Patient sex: M
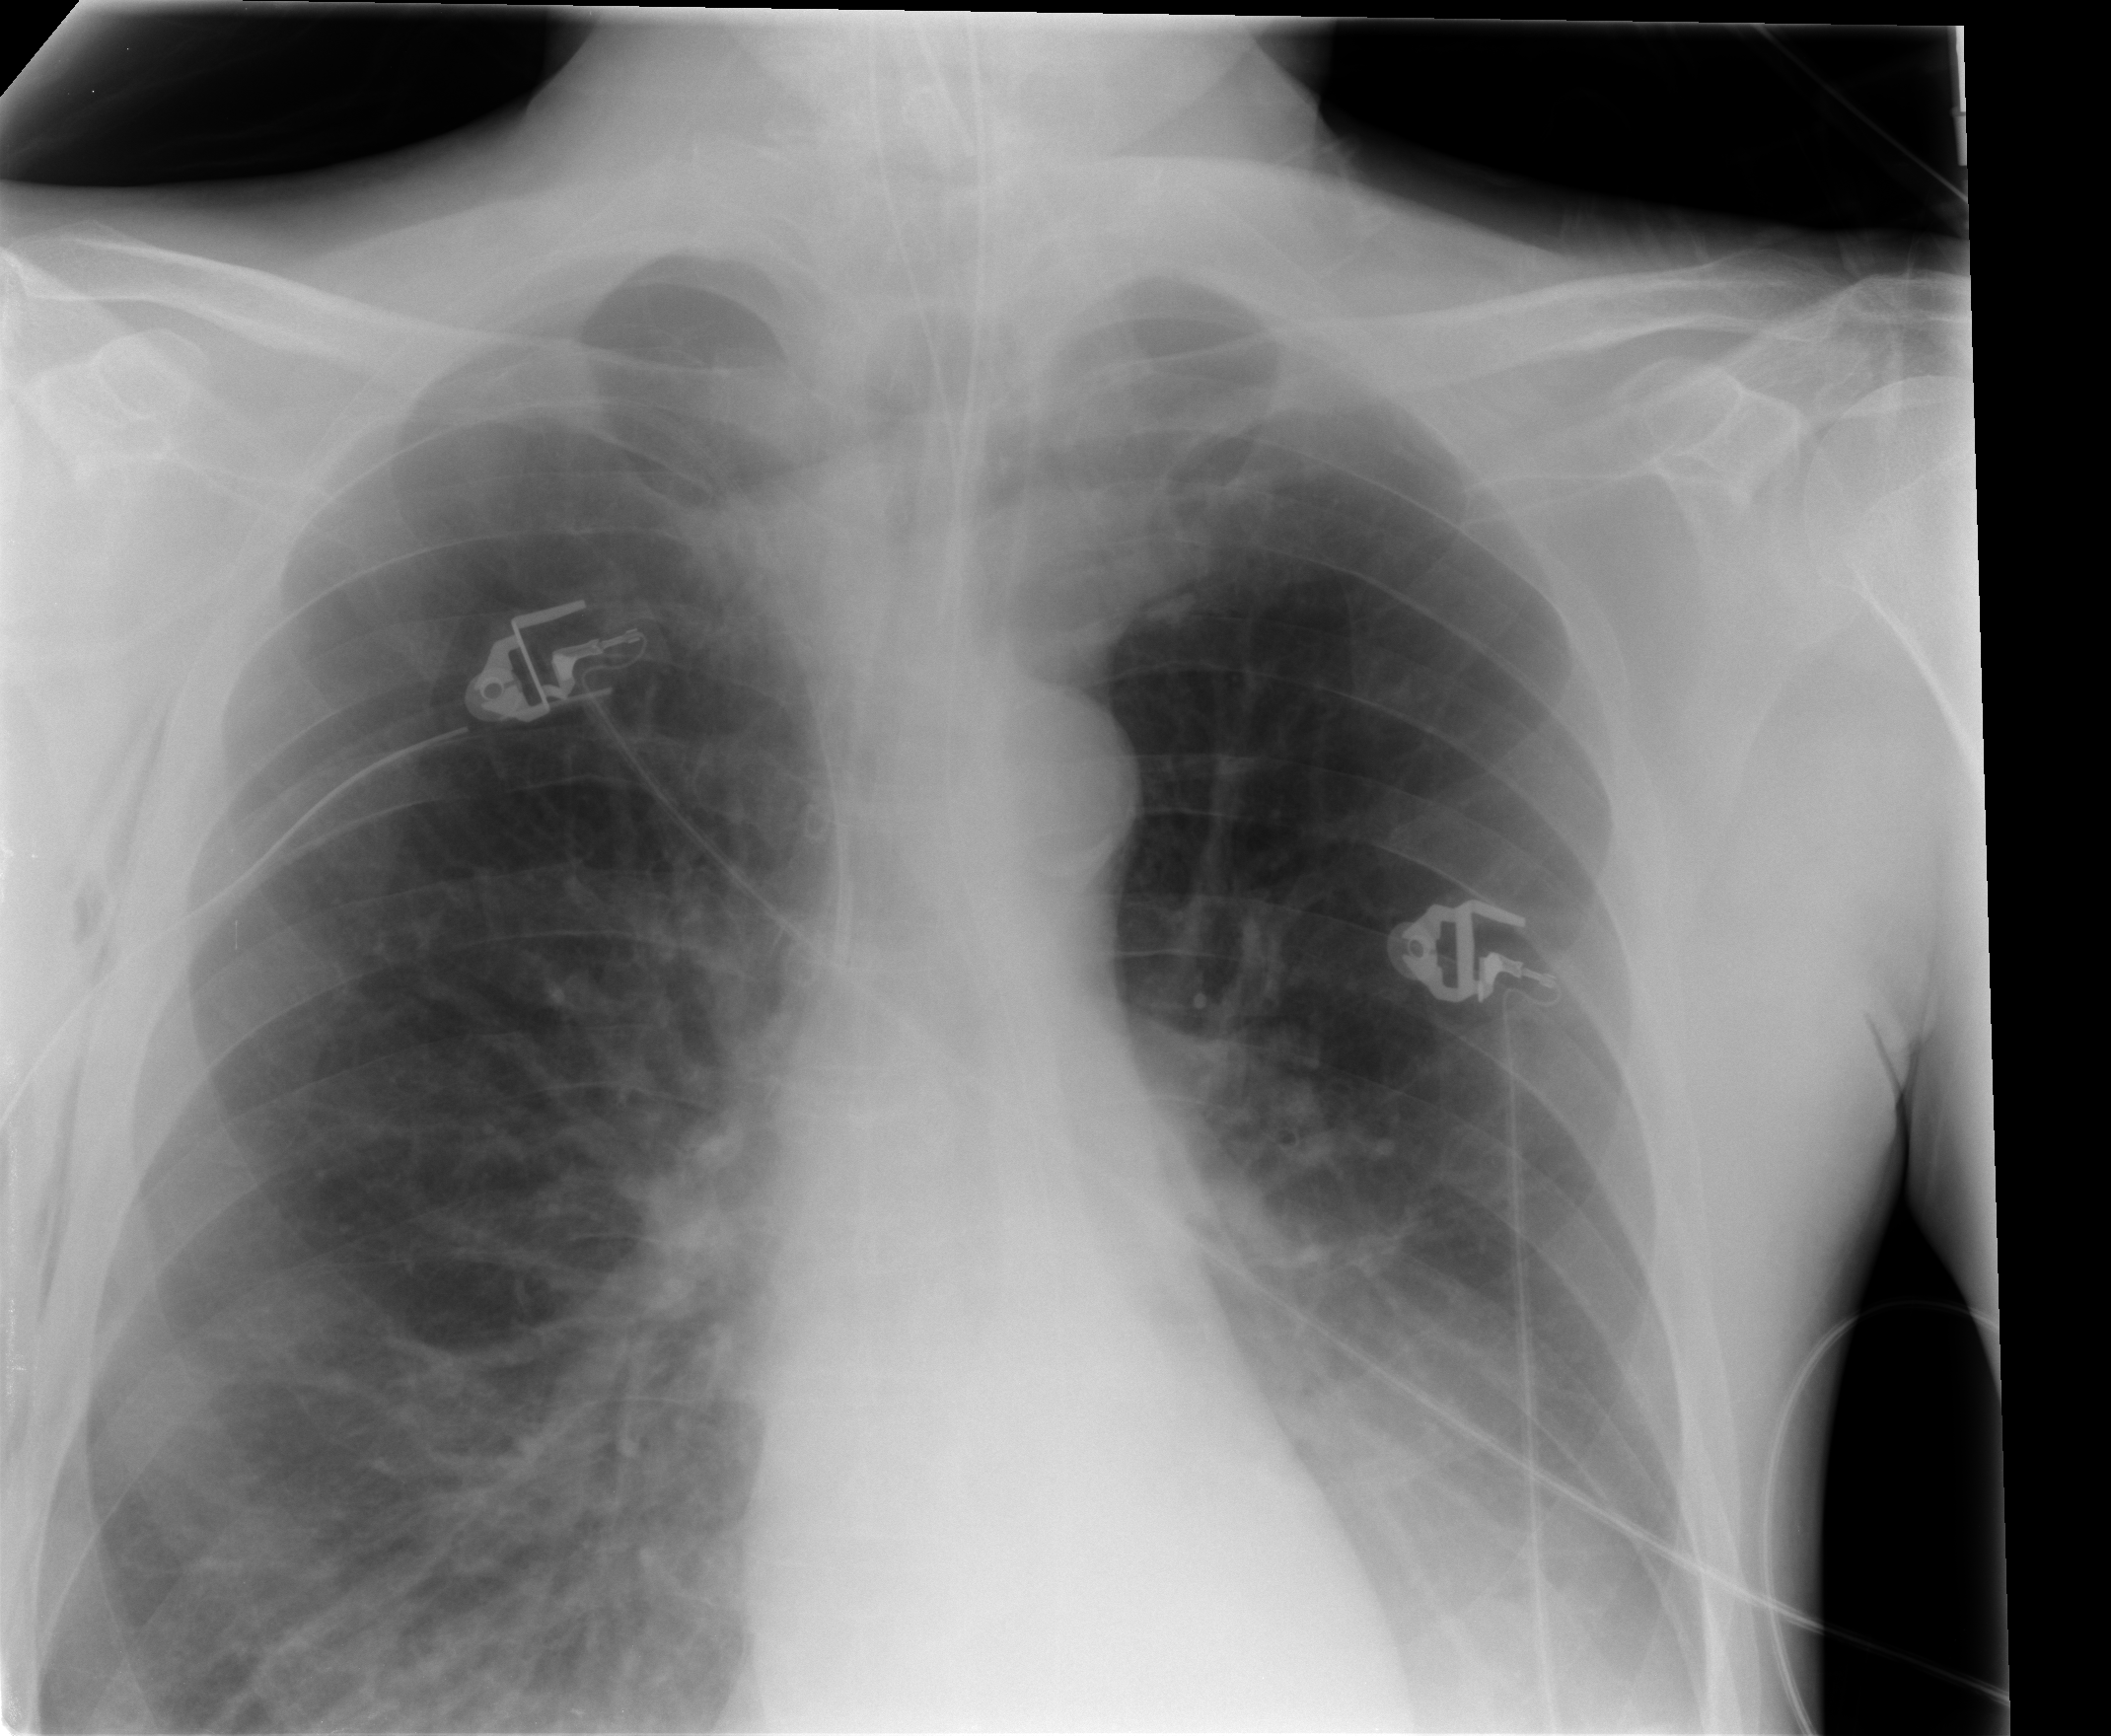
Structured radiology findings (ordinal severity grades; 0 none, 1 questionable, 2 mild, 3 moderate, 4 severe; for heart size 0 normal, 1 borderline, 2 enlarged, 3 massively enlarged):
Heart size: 0
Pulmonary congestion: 0
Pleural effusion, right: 0
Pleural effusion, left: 1
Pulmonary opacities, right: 0
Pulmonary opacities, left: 0
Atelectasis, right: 1
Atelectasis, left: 1